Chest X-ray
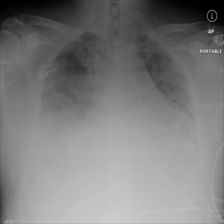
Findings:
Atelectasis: positive
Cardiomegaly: negative
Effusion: positive
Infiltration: positive
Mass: negative
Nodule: negative
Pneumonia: negative
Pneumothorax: positive
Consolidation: negative
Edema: negative
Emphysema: negative
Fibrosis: negative
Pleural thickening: negative
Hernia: negative